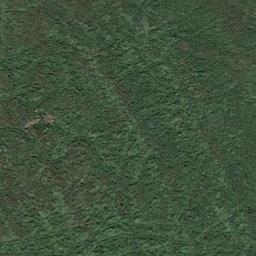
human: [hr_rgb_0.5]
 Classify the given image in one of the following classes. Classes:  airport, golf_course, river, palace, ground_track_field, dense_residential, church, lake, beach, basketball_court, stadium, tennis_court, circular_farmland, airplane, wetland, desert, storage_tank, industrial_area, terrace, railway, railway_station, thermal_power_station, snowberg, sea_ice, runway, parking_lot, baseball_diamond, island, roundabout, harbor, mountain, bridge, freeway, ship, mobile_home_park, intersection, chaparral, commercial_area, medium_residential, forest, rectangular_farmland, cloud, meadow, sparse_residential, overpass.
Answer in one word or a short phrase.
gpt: meadow